You are looking at the wavelet scalogram of a bearing's acceleration signal. Determine the bearing's health state. Answer with exactly one of: normal, inner_race, outer_race, ball.
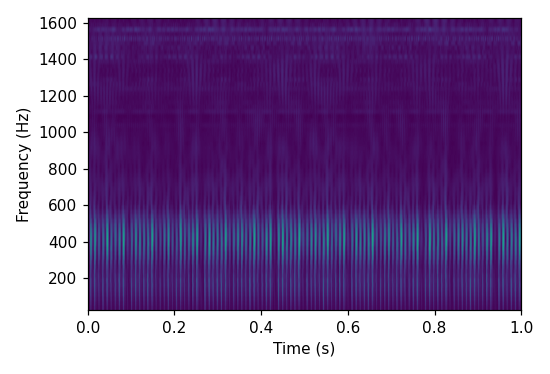
Answer: outer_race